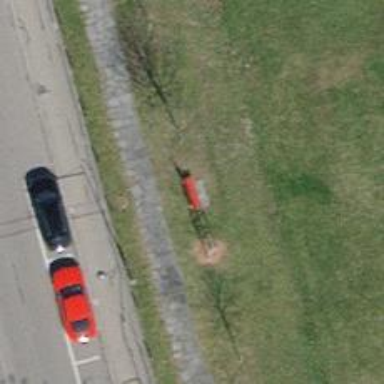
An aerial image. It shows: Bench for seating.